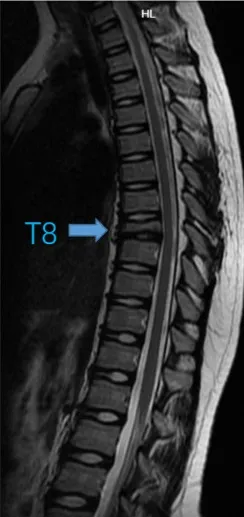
Imaging changes after six months of therapy. T2-weighted MRI images showed that T8 vertebra remained stable without progression (arrow).
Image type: radiology (mri)